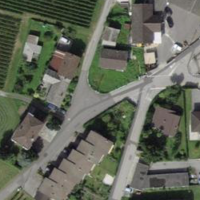
EUNIS habitat code: 54
Species observed at this site:
Phytolacca americana